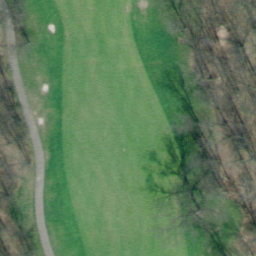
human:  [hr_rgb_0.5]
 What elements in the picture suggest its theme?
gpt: golf course